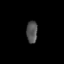
Tissue: lung
Cell type: Epithelial cells
Senescence score: 0.09859
Nuclear area (px): 242
Mean DAPI intensity: 81.55